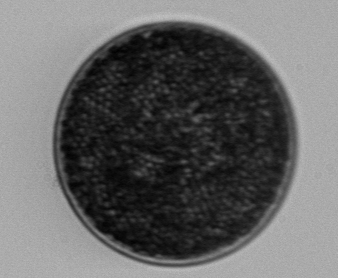
Label: Coscinodiscus